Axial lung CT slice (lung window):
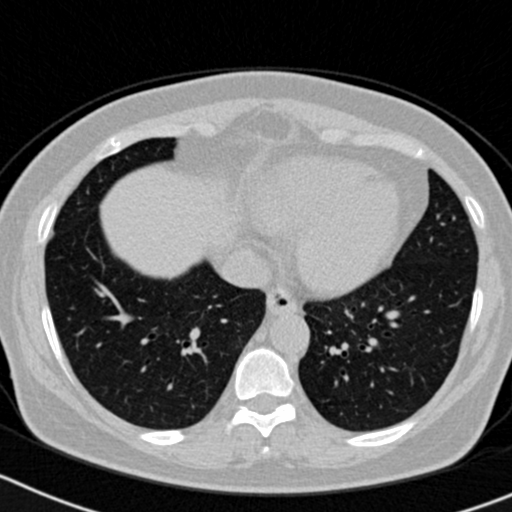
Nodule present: no